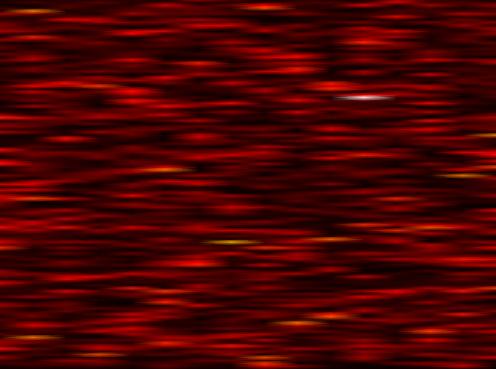
Label: FBMC